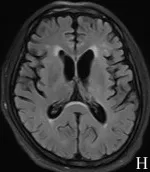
Comparison of the patient's MRI. (E-H) MRI re-examination at month 6 of the course of disease.
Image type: radiology (mri)